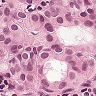
Metastatic tissue present: yes